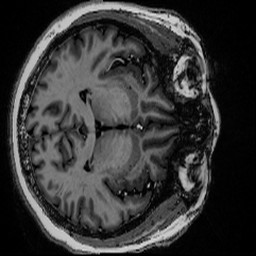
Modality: MP2RAGE
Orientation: axial
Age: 57
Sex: female
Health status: healthy